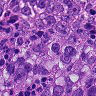
Metastatic tissue present: yes